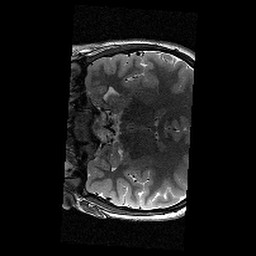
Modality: T2w
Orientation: coronal
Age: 11
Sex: female
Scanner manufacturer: siemens
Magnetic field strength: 3 T
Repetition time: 9.23 s
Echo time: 0.067 s